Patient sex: M
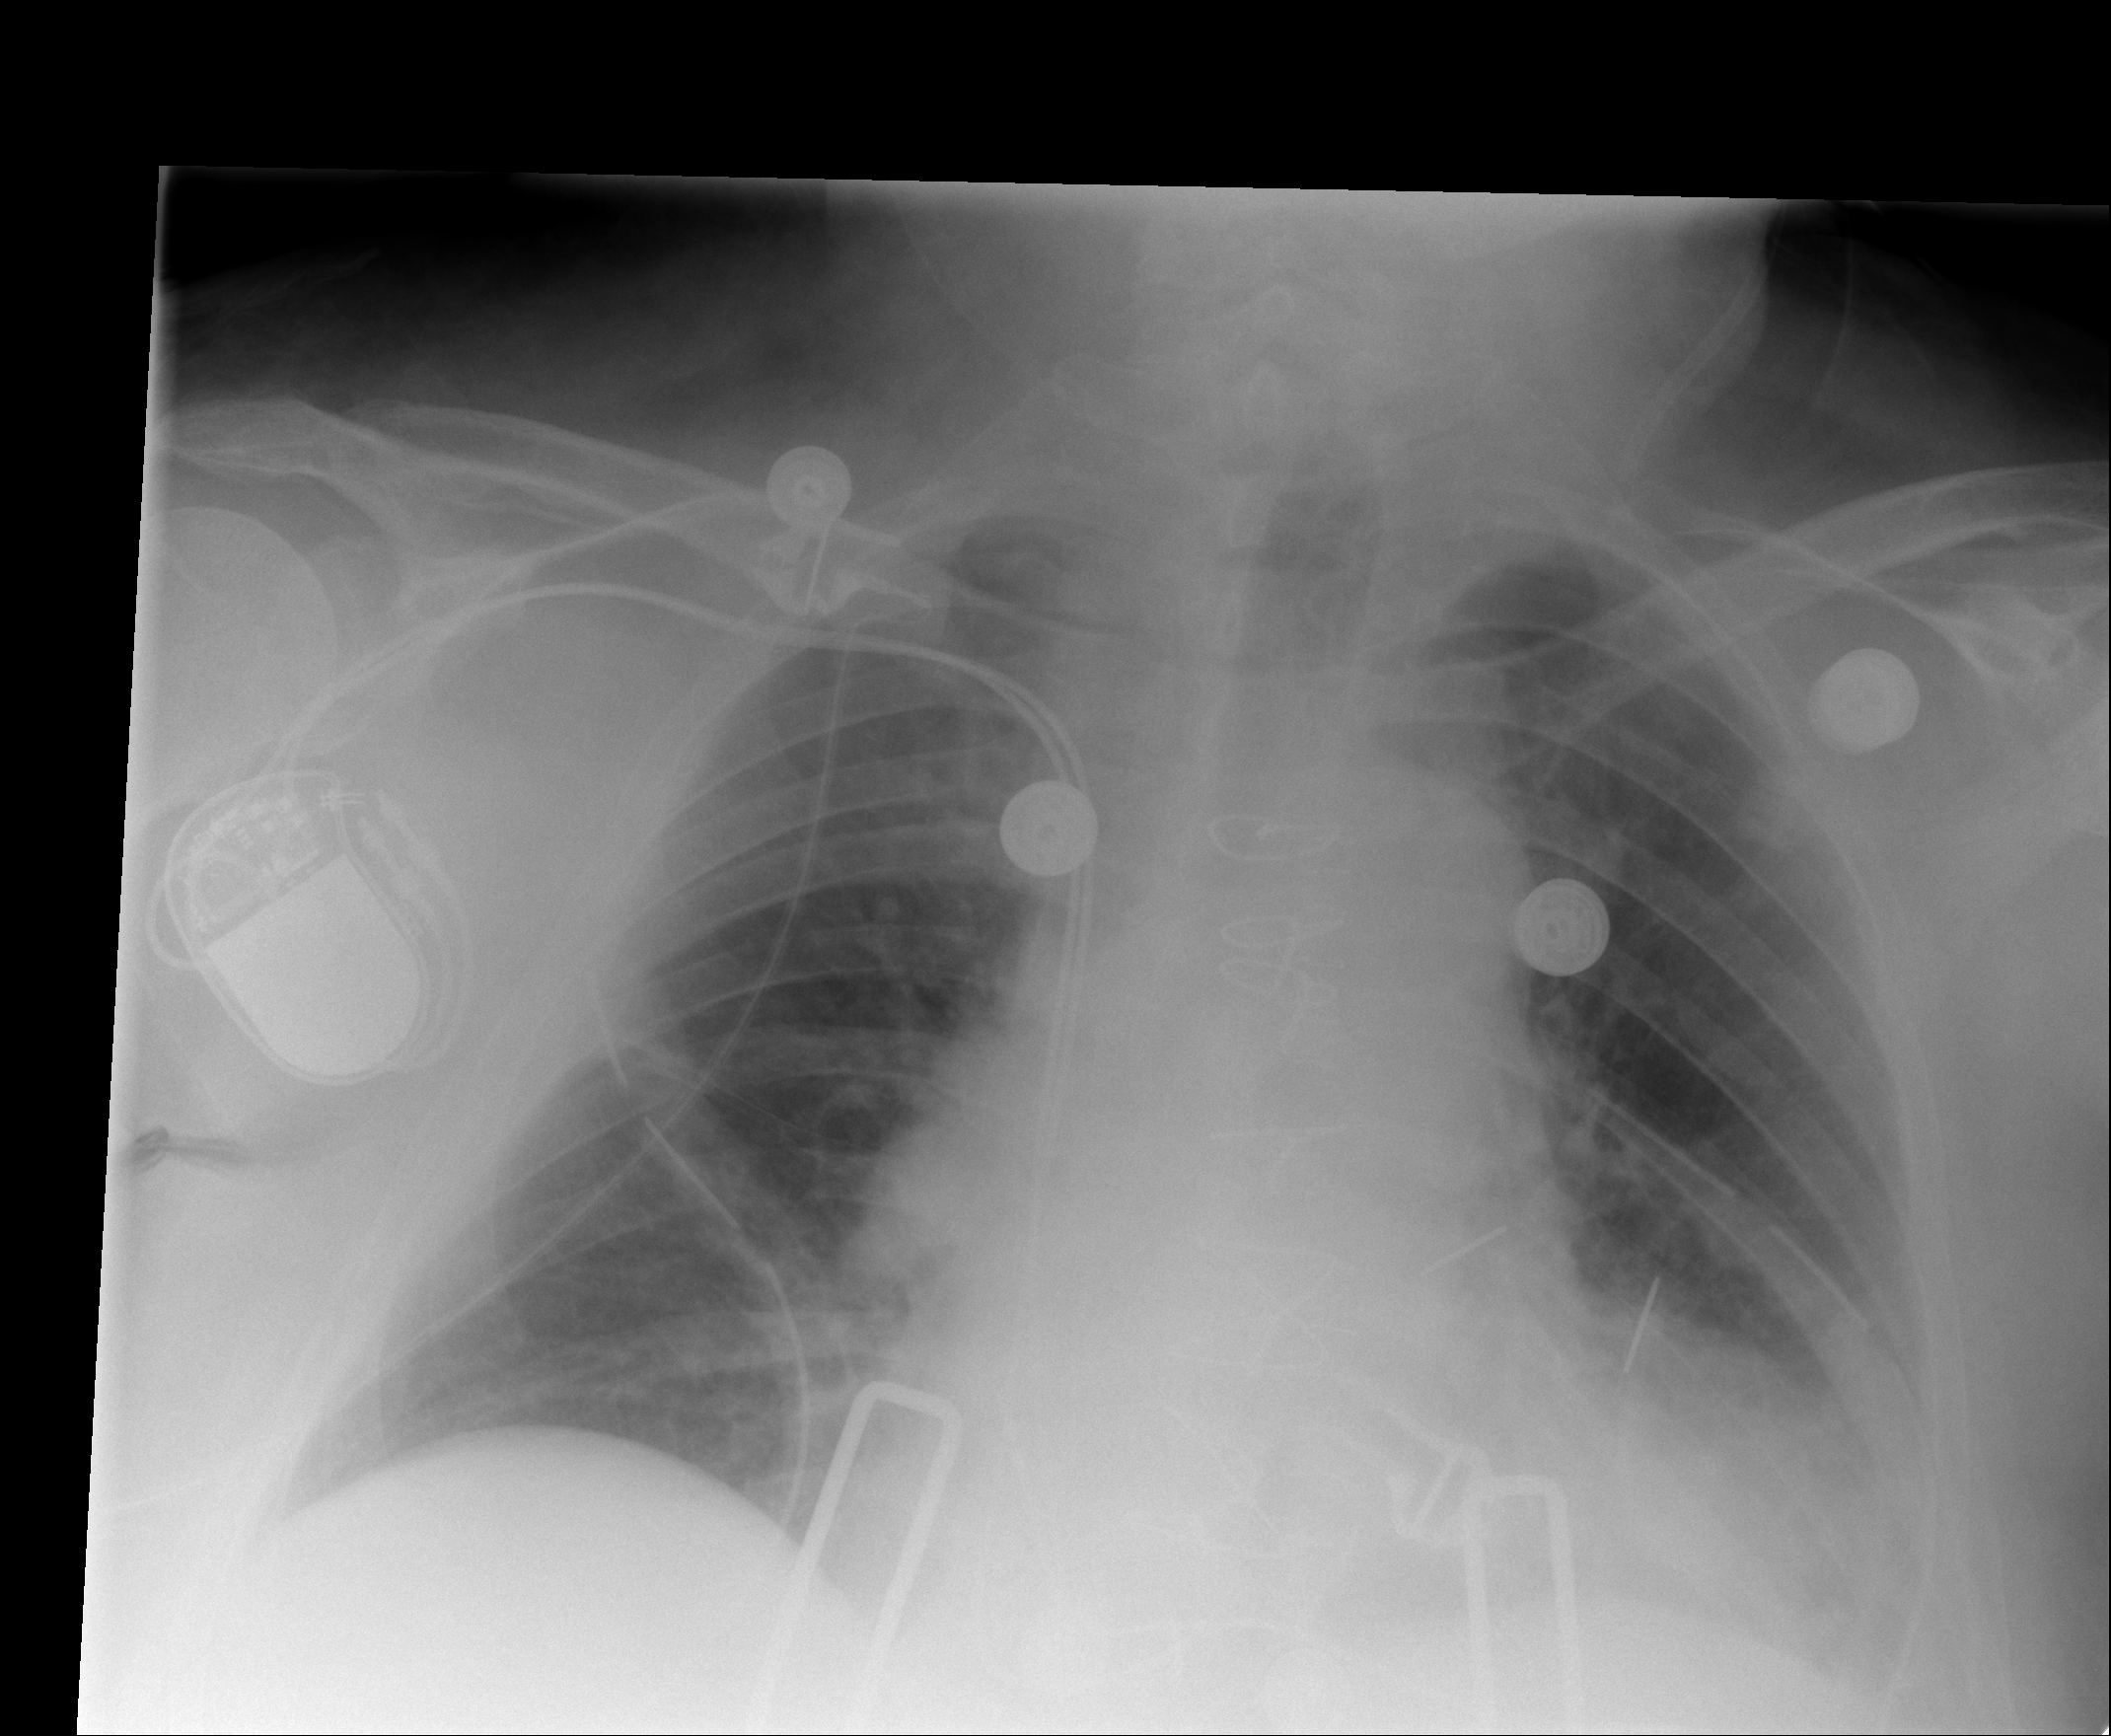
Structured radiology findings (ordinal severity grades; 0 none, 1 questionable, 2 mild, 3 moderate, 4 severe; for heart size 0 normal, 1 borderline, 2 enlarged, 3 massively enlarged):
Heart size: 1
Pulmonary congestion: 1
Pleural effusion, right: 0
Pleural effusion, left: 2
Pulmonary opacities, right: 0
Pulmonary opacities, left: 0
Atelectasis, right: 0
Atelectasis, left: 2